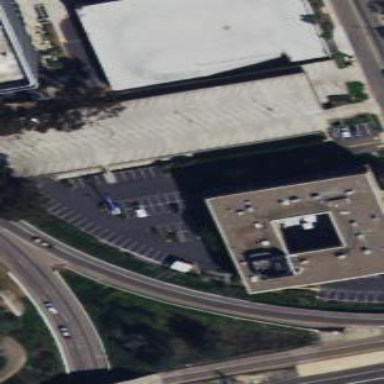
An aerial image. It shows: Office building.